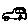
Label: car